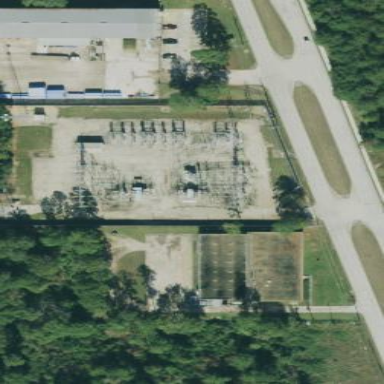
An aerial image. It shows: Outdoor distribution substation protected by fence.